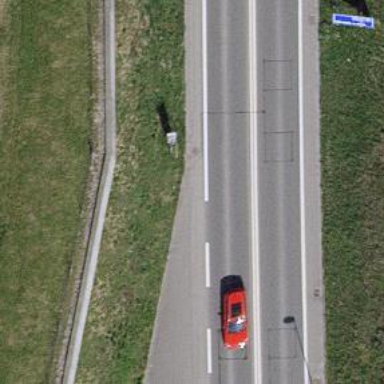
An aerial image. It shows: Trunk highway.